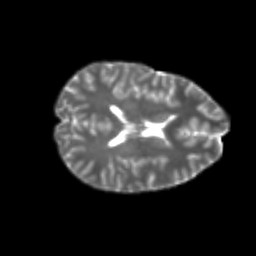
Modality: T2w
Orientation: axial
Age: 24
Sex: female
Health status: healthy
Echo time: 0.074 s